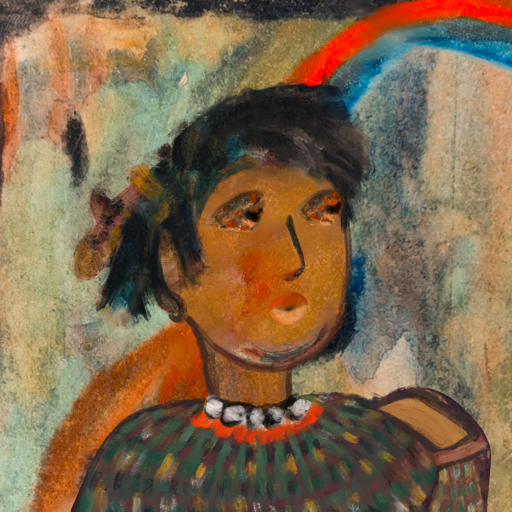
Background: Childish, Head And Neck Side: Pipe, Face Side: Gypsy_Queen, Bust: After_Raid, Hair Side: Pipe, Head Accessory: Blank, Second Necklace: Blank, Necklace: An_Impression, Baby: Blank